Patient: sex M, age 37
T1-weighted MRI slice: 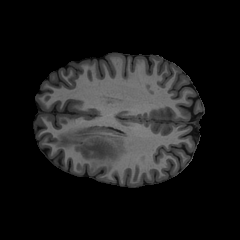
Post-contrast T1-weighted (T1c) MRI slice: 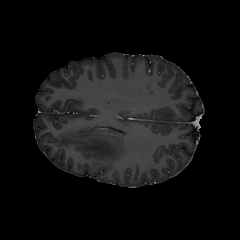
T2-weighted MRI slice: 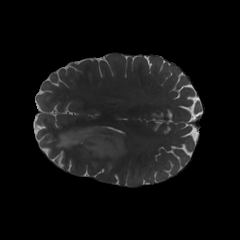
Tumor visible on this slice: yes
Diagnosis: Astrocytoma, IDH-mutant
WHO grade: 4